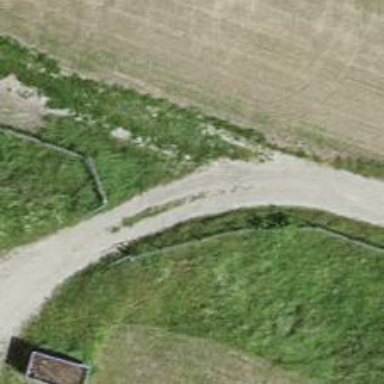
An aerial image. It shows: Track with grade 2 tracktype.